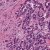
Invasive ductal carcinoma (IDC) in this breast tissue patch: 1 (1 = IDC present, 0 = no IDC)